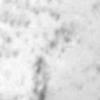
Label: no_change